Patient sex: M
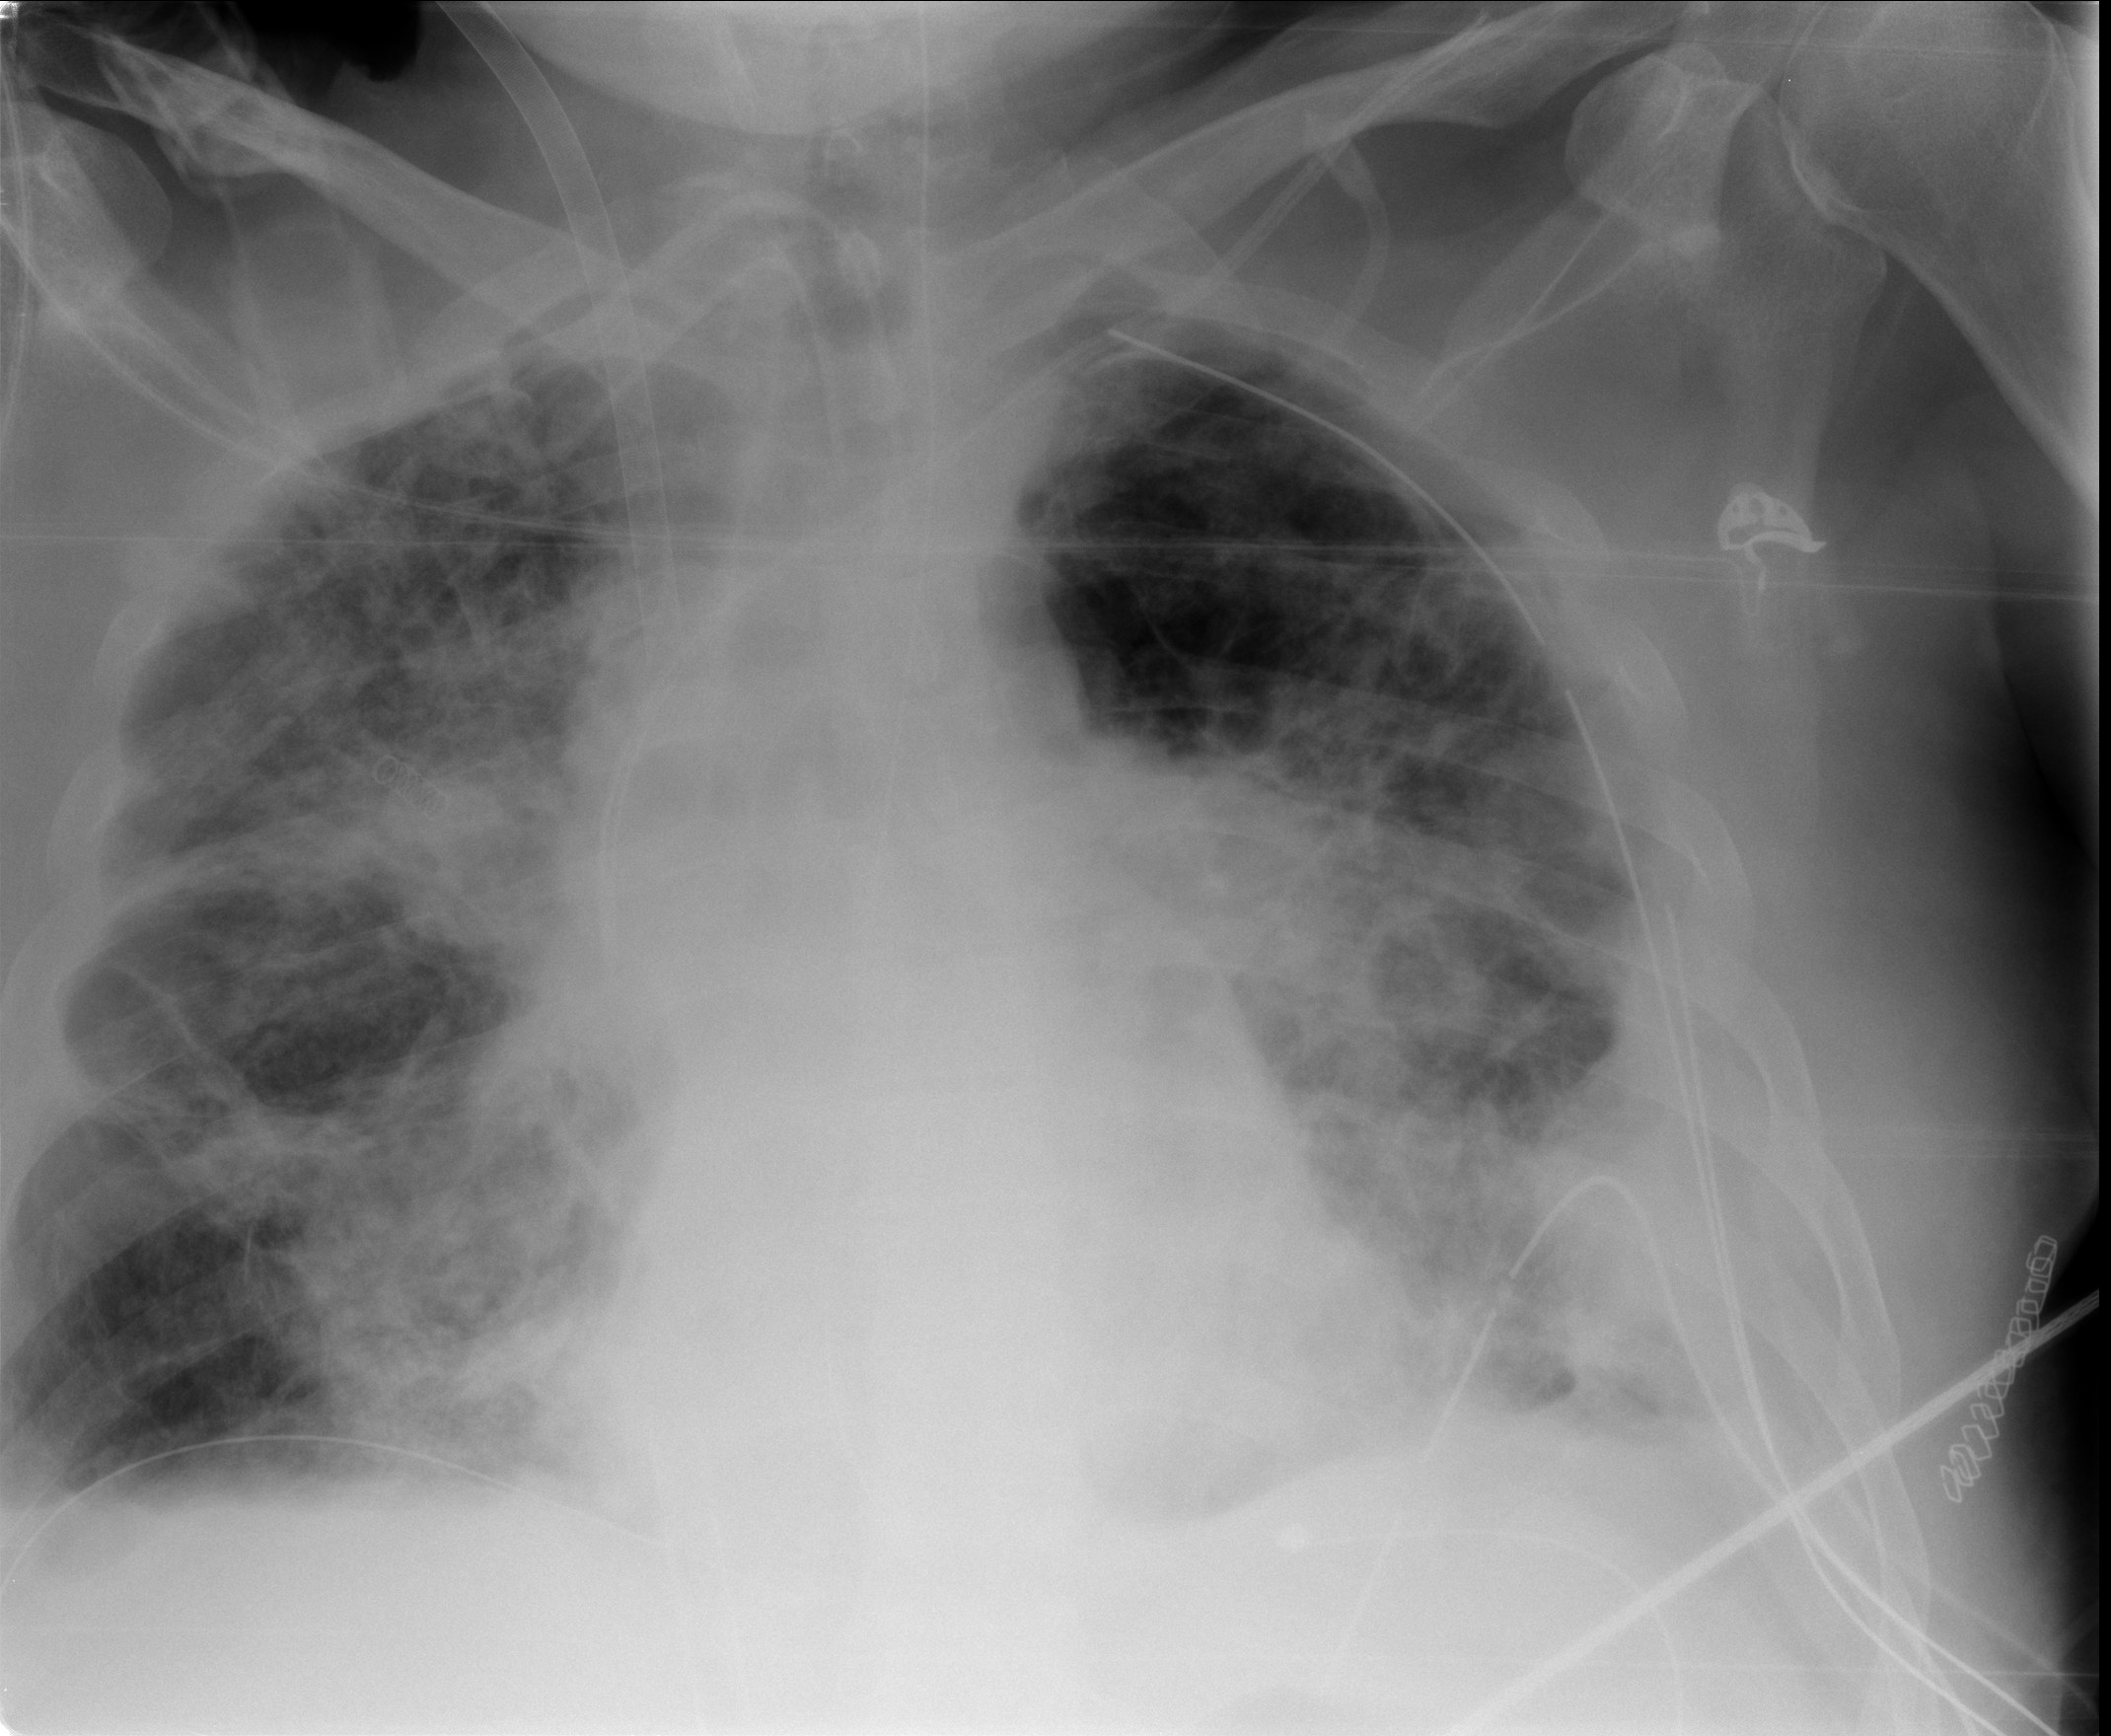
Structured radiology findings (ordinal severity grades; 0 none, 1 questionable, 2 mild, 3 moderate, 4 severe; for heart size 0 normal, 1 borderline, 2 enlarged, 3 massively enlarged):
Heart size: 1
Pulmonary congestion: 2
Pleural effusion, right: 2
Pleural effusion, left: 3
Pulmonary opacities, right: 3
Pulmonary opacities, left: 3
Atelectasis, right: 3
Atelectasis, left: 3